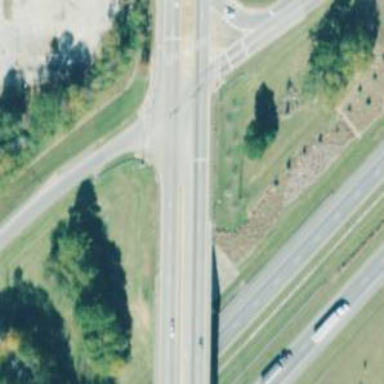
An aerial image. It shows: Secondary road crossing bridge.